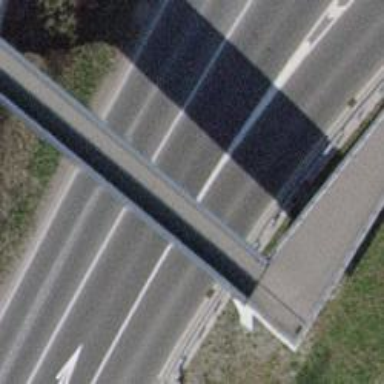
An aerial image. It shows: Trunk link highway with separate sidewalk.